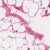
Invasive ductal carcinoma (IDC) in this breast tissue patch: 0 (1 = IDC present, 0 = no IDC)